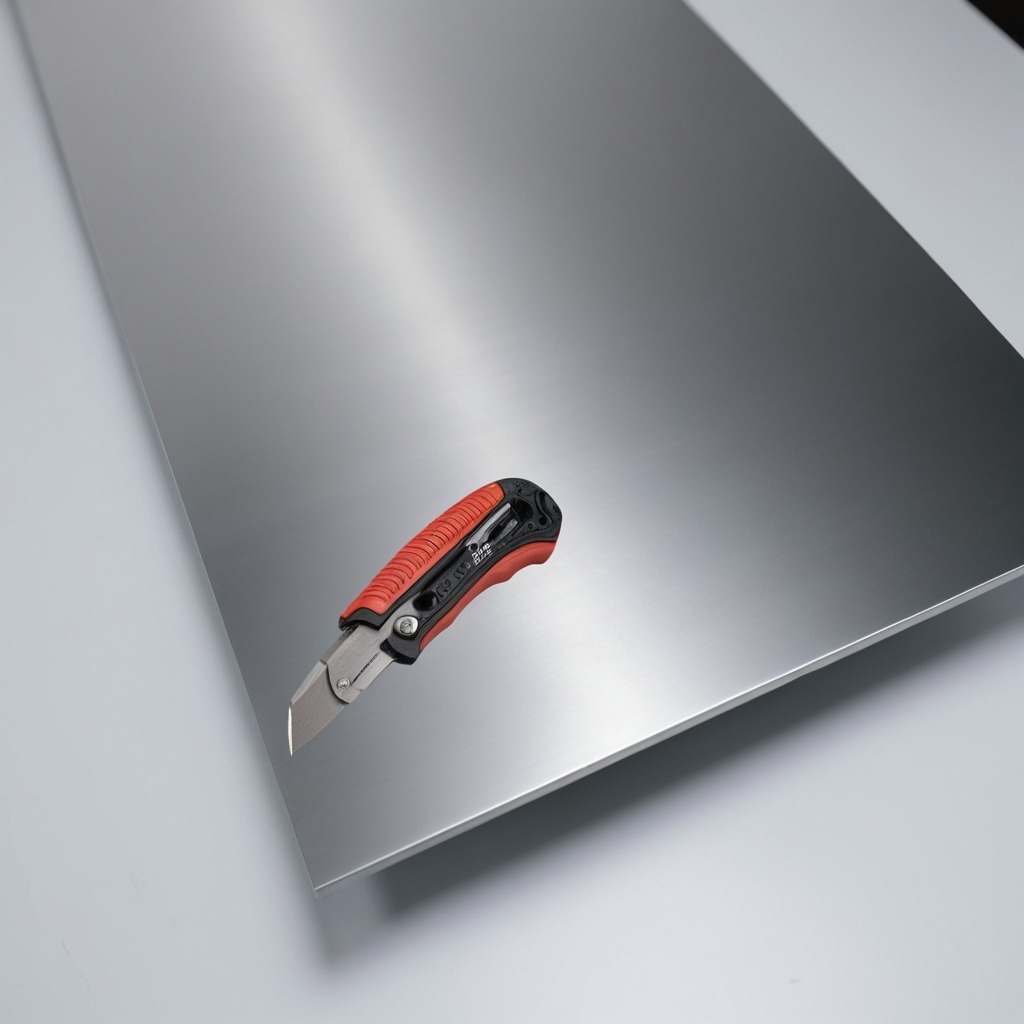
A utility knife is lying on a stainless steel table in a high-end prototyping lab.